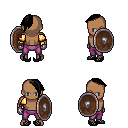
a pixel art fantasy rpg character, male body template, human, dark skin, gold arm armor, magenta pants, black long mohawk hairstyle, metal gloves, ghillies, shield, four views (front, back, left, right), 2x2 character sprite sheet, small pixel art, hard edges, no anti-aliasing